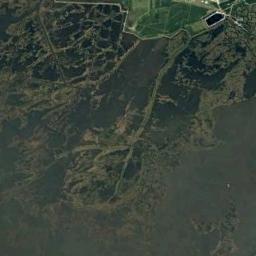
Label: wetland